Interaction volume radius: 5 \u00c5
Interaction volume height: 20 \u00c5
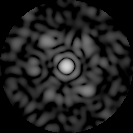
Disorder parameter: 0.7329